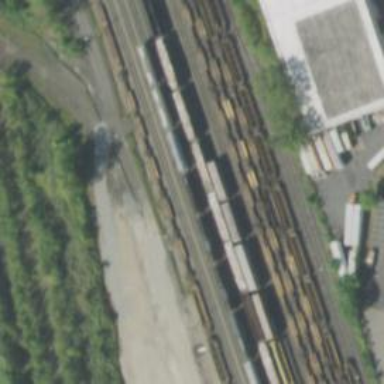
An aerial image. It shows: Railway yard.